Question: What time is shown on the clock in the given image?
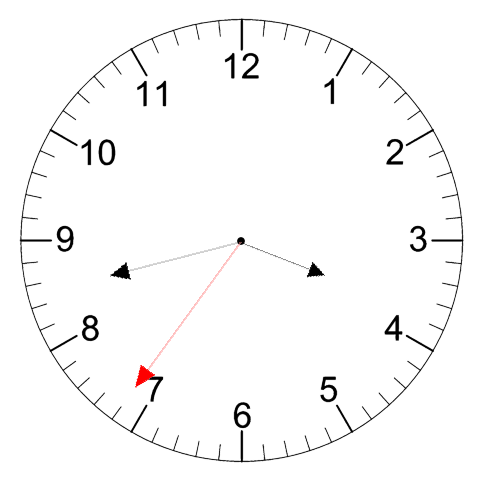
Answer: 03:42:36